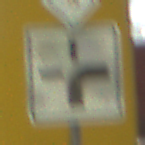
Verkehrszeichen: VerlaufVorfahrtsstrasse3
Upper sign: Vorfahrtsstrasse
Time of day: NotSpecified
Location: Indoor (Special)
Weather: NotSpecified
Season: NotSpecified
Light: Artificial